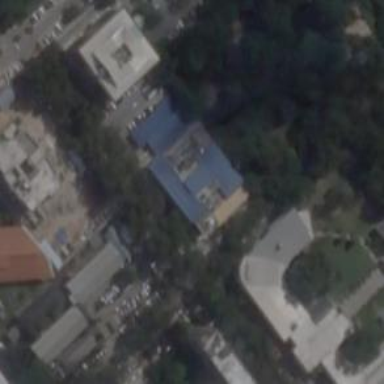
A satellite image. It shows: College building which serves as school.